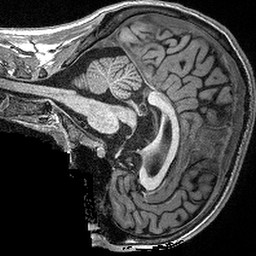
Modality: T1w
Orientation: sagittal
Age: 20
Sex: male